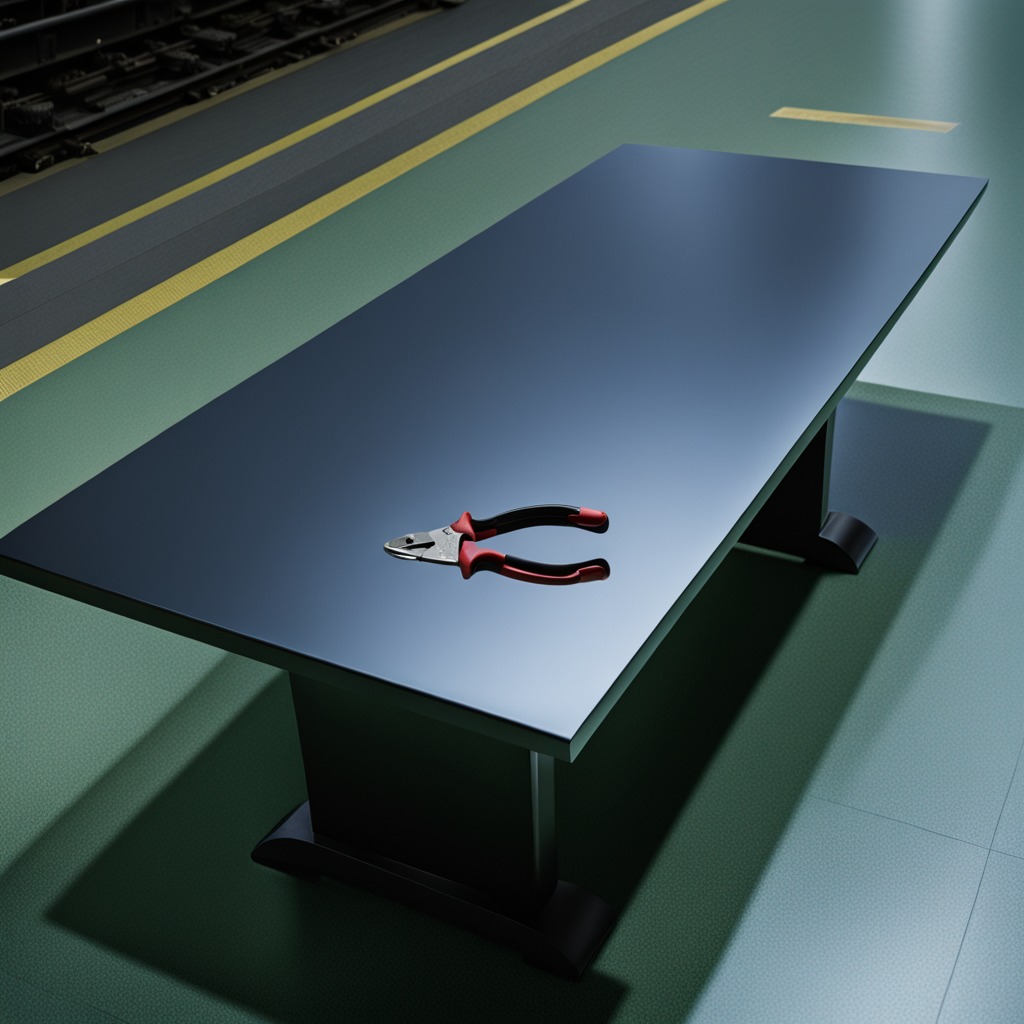
A plier lies on the table.